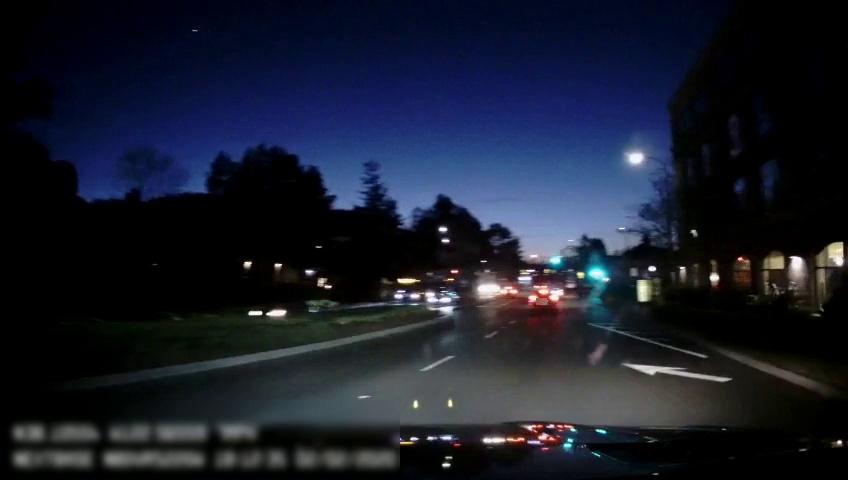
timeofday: Night
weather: Other
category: Drivable Space
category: Vehicles | SUV
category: Vehicles | SUV
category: Vehicles | SUV
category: Vehicles | Bus
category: Vehicles | Car
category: Vehicles | Car
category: Vehicles | Truck
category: Lanes | Current Lane
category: Lanes | Current Lane
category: Lanes | Alternate Lane